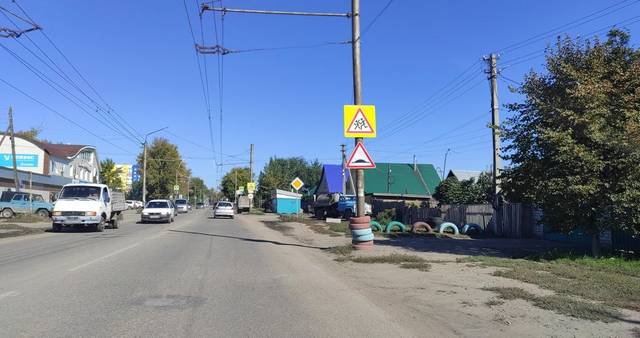
Region: Russia
Coordinates: 51.497, 81.219